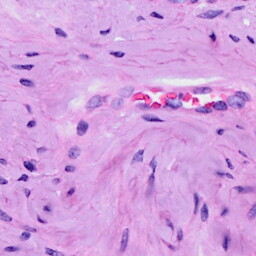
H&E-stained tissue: Cervix